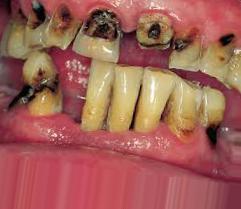
Condition: Caries